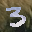
Label: 3